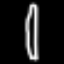
Label: pencil